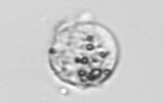
Label: Amoeba